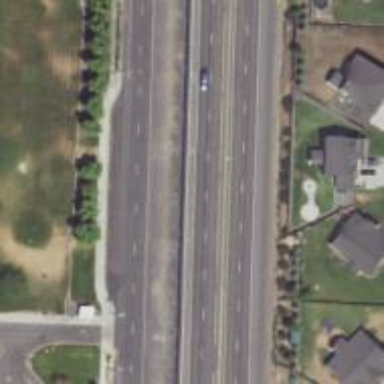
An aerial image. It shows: Expressway with asphalt surface classified as trunk highway.